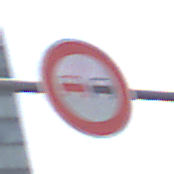
Verkehrszeichen: Ueberholverbot
Umgebung: Outdoor, Urban
Tageszeit: SunriseSunset
Wetter: PartlyCloudy
Licht: Natural
Jahreszeit: NotSpecified
Kontrast: LowContrast